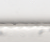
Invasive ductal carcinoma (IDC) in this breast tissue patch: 0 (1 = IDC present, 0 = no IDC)